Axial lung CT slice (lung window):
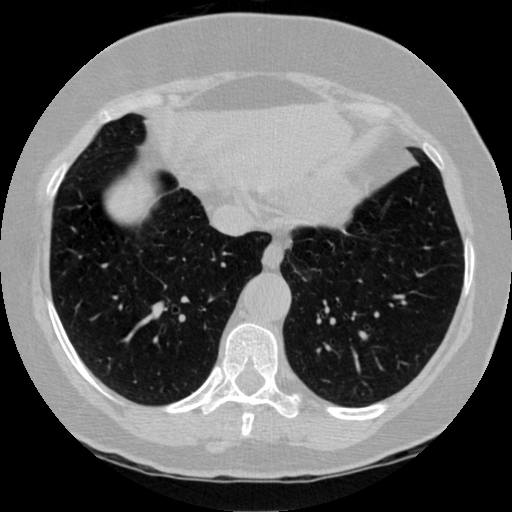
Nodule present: no